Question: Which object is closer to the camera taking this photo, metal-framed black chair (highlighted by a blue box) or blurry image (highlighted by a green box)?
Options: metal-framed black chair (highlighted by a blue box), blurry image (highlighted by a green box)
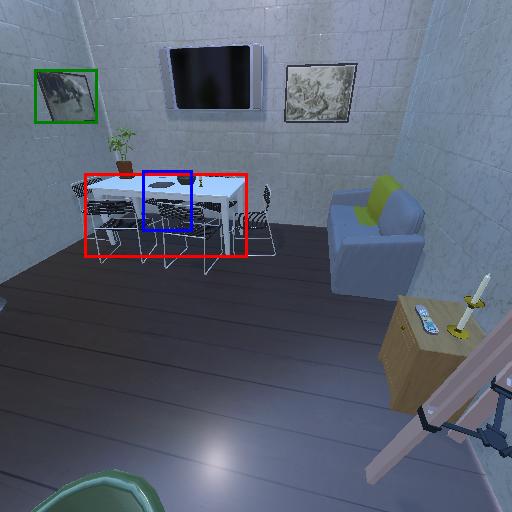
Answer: metal-framed black chair (highlighted by a blue box)